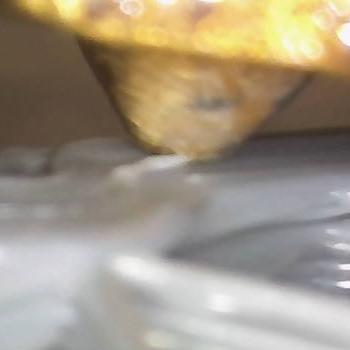
Flow rate: 300%